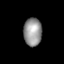
Tissue: lung
Cell type: Epithelial cells
Senescence score: 0.2089
Nuclear area (px): 504
Mean DAPI intensity: 147.643